Interaction volume radius: 5 \u00c5
Interaction volume height: 10 \u00c5
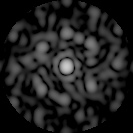
Disorder parameter: 0.7043